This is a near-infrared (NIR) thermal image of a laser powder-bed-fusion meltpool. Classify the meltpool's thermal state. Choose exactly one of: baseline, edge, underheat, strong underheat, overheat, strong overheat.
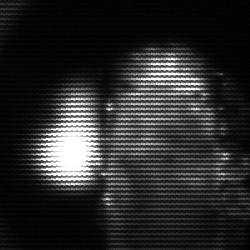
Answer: strong underheat